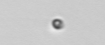
Label: nanoplankton_mix